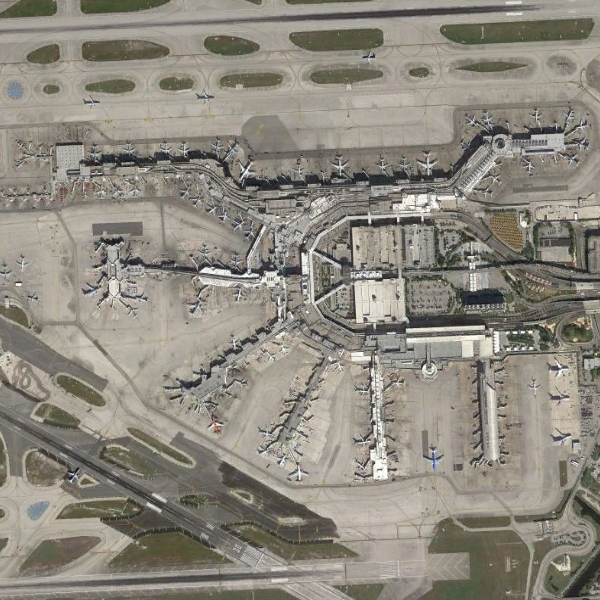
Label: Airport